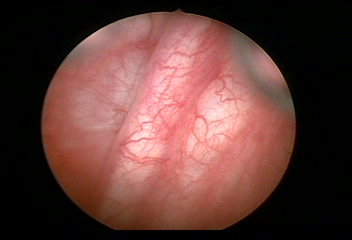
Modality: WLC
Class: Normal mucosa
Bladder cancer association: No